Field crop: maize
Growth stage: 2
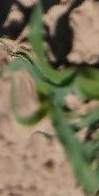
Species: maize